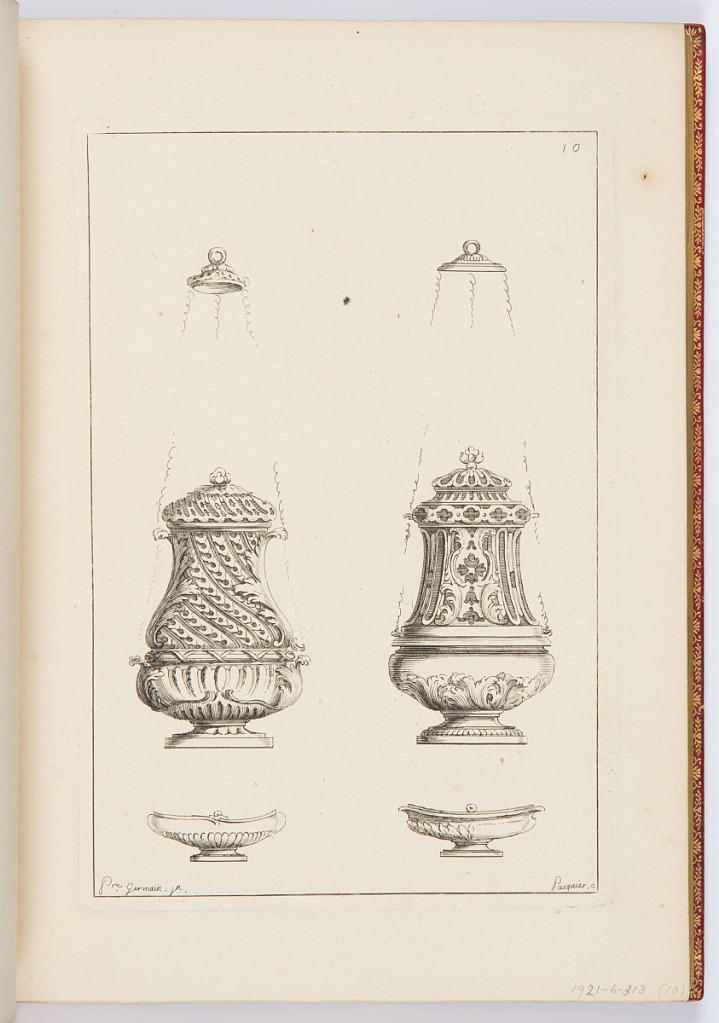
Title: Encensoirs
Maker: Pierre Germain, French, 1703 - 1783
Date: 1748
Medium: Etching on laid paper
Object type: Print
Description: Designs for two incense burners, decorated with ornament motifs including spiral fluting, rinceaux, piastre, bound reed, rosettes, and guilloche. The plate is signed and numbered.